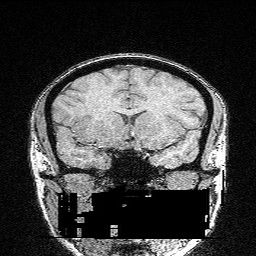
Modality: FLASH
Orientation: sagittal
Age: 24
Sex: female